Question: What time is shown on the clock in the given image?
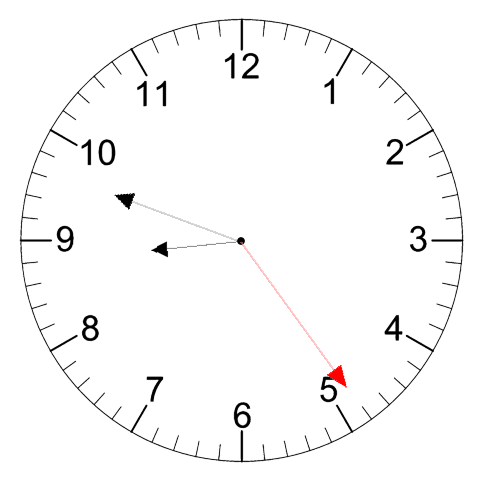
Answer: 08:48:24